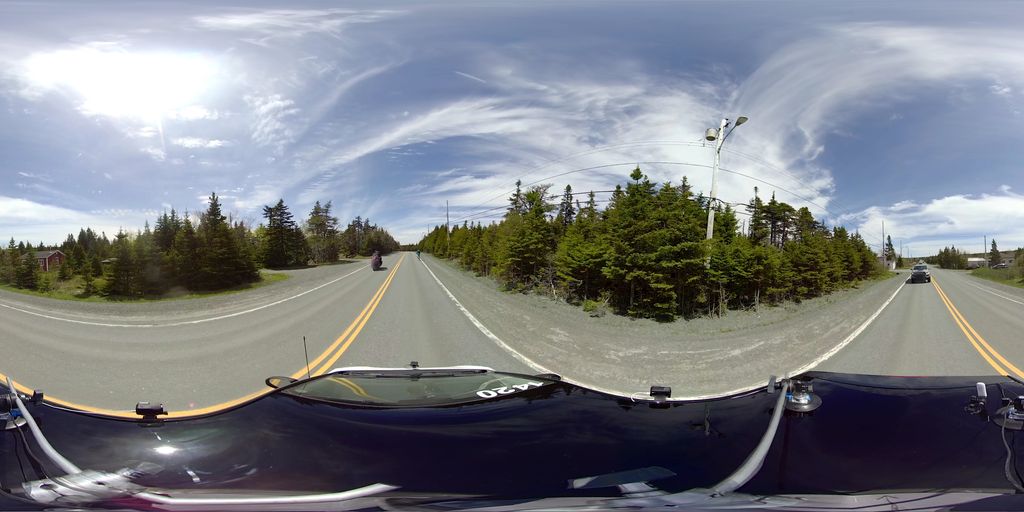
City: st_johns